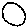
Label: circle